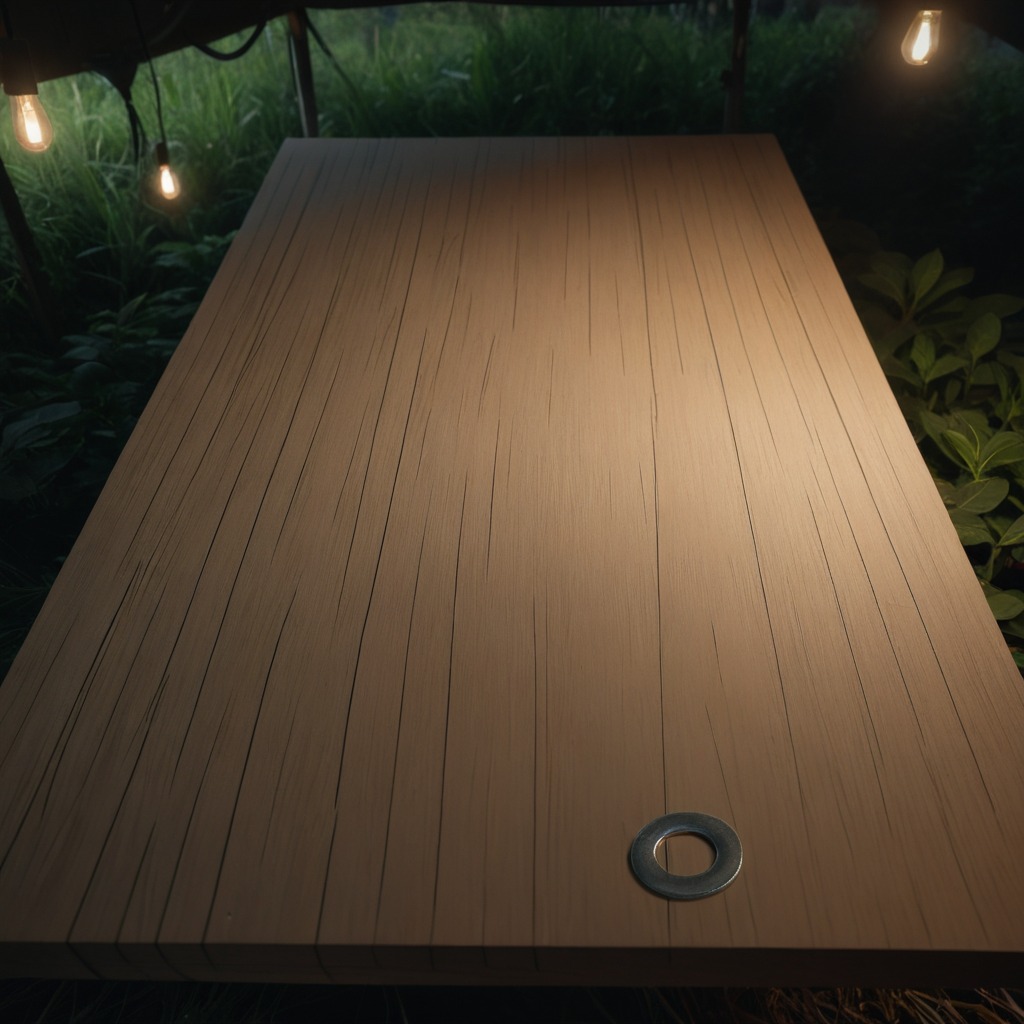
A flat metal washer is lying on a wooden table inside a jungle field workshop tent at night dim ambient light soft shadows worn but